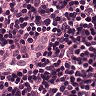
Metastatic tissue present: no